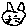
Label: cat